Interaction volume radius: 10 \u00c5
Interaction volume height: 15 \u00c5
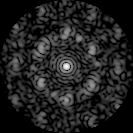
Disorder parameter: 0.7093